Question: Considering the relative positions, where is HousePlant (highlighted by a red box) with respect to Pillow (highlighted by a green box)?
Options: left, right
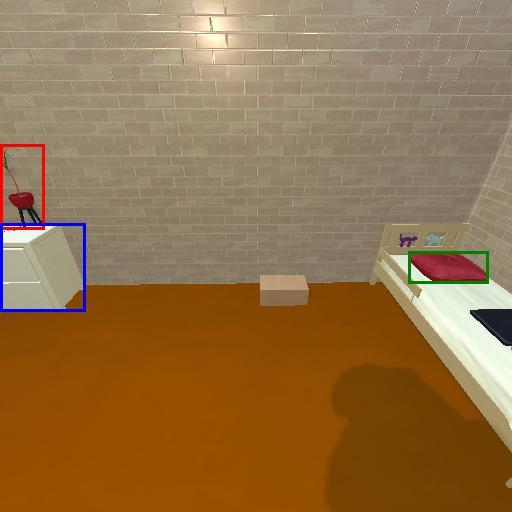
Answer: left